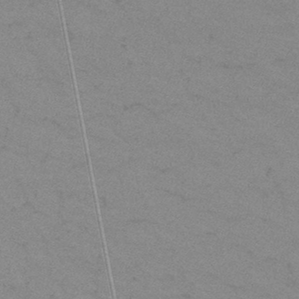
Label: frost